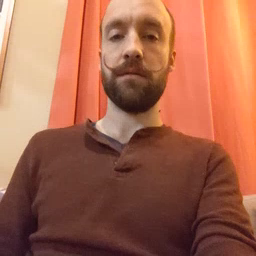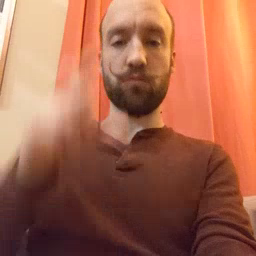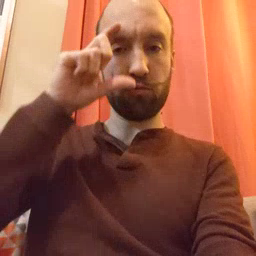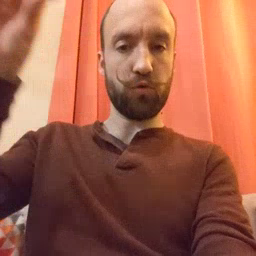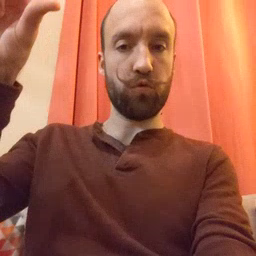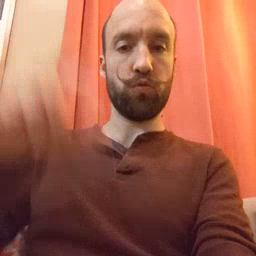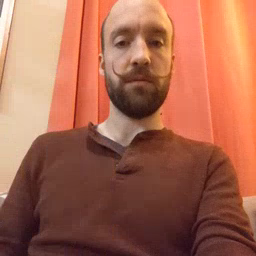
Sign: moon